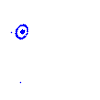
Particle: electron